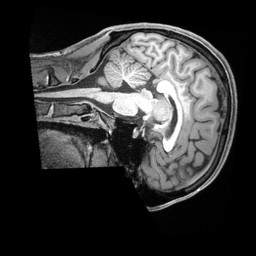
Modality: T1w
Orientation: sagittal
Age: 24
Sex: male
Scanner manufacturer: siemens
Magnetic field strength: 3 T
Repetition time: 2.4 s
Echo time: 0.00226 s